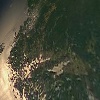
Label: land